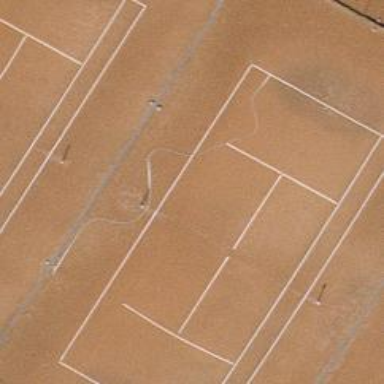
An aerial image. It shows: Tennis court in leisure pitch.